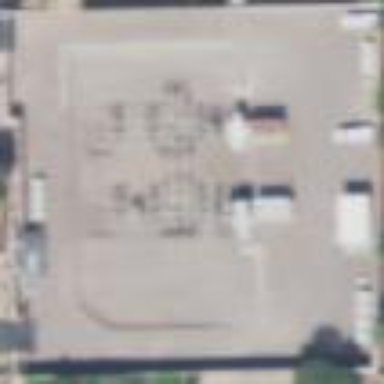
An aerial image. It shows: Outdoor power substation located behind wall. The substation operates at the distribution level.